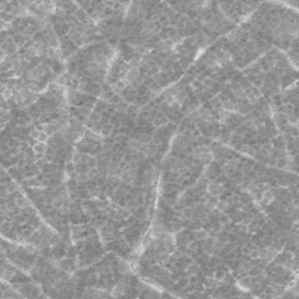
Label: frost